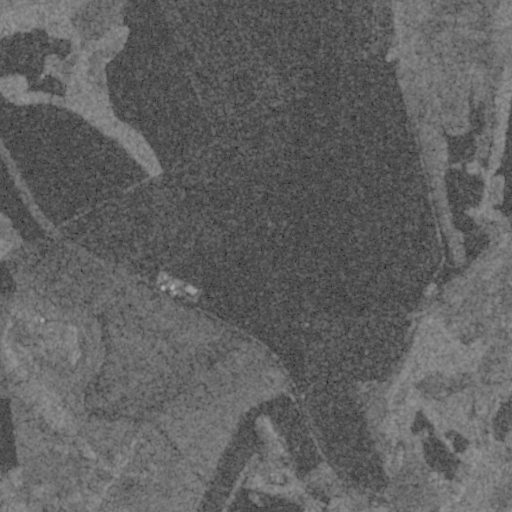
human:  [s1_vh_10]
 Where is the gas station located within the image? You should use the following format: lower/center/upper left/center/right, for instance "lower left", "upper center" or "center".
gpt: The gas station is located in the center left of the image.
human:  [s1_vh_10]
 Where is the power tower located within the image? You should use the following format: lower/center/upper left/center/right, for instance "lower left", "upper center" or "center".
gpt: The power tower is located in the upper right of the image.
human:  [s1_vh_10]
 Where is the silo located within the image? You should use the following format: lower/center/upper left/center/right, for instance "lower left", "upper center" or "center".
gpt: The silo is located in the center of the image.
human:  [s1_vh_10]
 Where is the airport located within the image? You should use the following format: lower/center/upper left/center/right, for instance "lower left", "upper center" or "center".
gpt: There is no airport in the image.

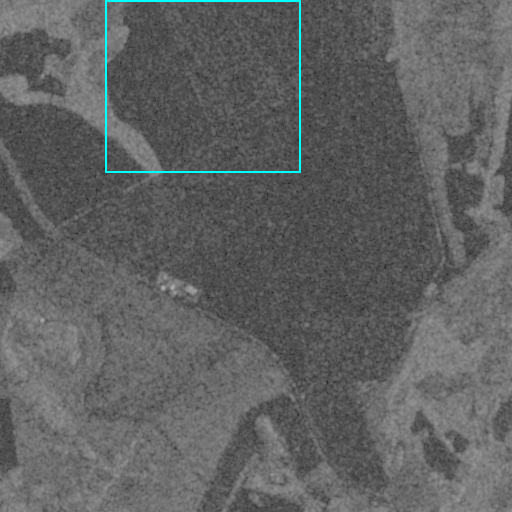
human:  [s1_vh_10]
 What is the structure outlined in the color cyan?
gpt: The structure outlined in cyan is a crop field.
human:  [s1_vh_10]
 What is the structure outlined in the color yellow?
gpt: There is no yellow outline.